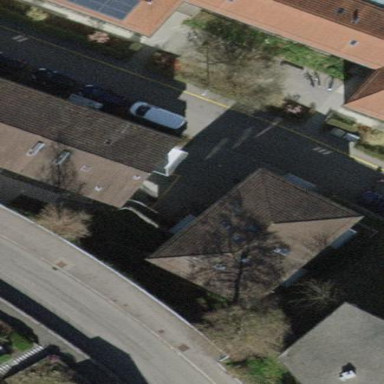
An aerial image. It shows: Building with tiled roof.